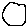
Label: circle